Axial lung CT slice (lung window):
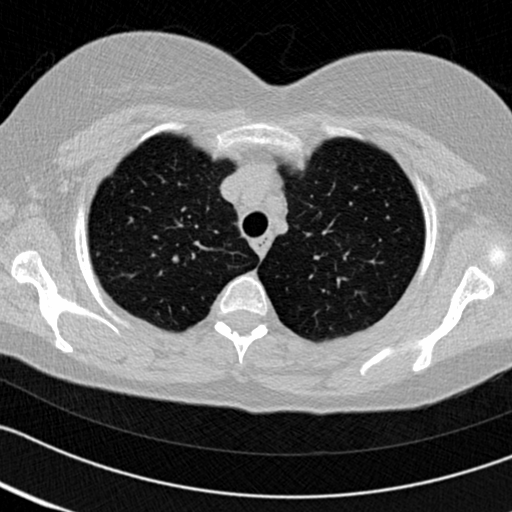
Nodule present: no